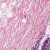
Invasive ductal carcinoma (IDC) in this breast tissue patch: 0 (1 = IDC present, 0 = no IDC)